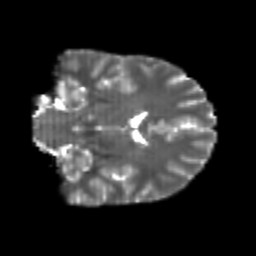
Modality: T2w
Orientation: coronal
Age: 20
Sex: male
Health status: healthy
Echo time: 0.074 s